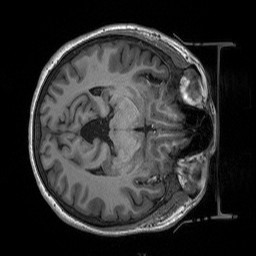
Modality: T1w
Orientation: axial
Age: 50
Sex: male
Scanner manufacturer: siemens
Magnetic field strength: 3 T
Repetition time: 2.53 s
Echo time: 0.00219 s